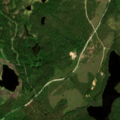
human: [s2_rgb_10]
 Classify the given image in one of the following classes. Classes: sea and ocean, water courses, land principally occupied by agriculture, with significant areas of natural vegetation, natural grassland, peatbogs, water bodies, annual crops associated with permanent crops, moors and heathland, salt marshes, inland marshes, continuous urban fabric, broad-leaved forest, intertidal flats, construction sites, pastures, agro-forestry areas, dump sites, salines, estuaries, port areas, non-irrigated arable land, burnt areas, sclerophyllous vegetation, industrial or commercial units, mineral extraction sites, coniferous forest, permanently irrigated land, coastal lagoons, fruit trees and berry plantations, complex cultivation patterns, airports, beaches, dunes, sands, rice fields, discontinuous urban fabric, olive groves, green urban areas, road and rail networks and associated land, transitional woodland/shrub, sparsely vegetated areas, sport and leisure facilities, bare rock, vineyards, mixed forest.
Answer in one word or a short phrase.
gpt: coniferous forest, mixed forest, transitional woodland/shrub